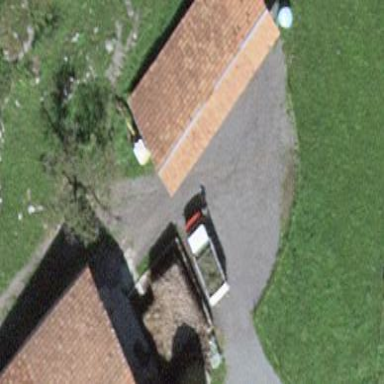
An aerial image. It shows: Barn.